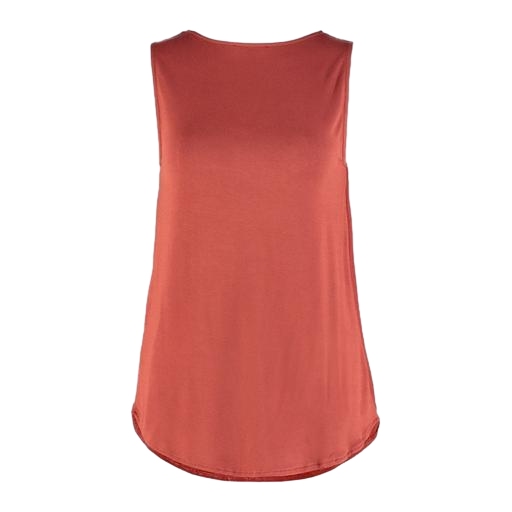
multicolor vero moda rust high neck blouse, red supima long boyfriend tank, red sleeveless tee, white background